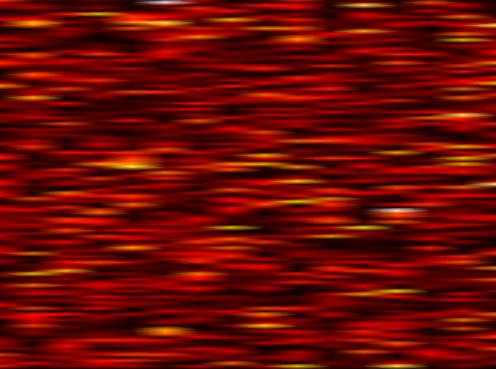
Label: FOFDM